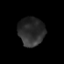
Tissue: prostate
Cell type: T cells
Senescence score: 0.7665
Nuclear area (px): 729
Mean DAPI intensity: 43.668